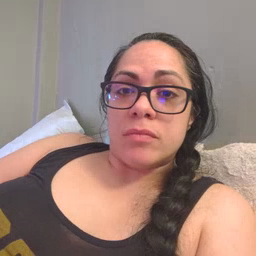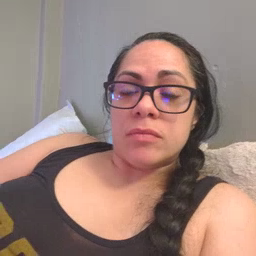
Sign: water